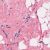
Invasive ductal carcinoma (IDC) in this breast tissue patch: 1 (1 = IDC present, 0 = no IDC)